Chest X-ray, AP view. Patient: 58 years old, sex F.
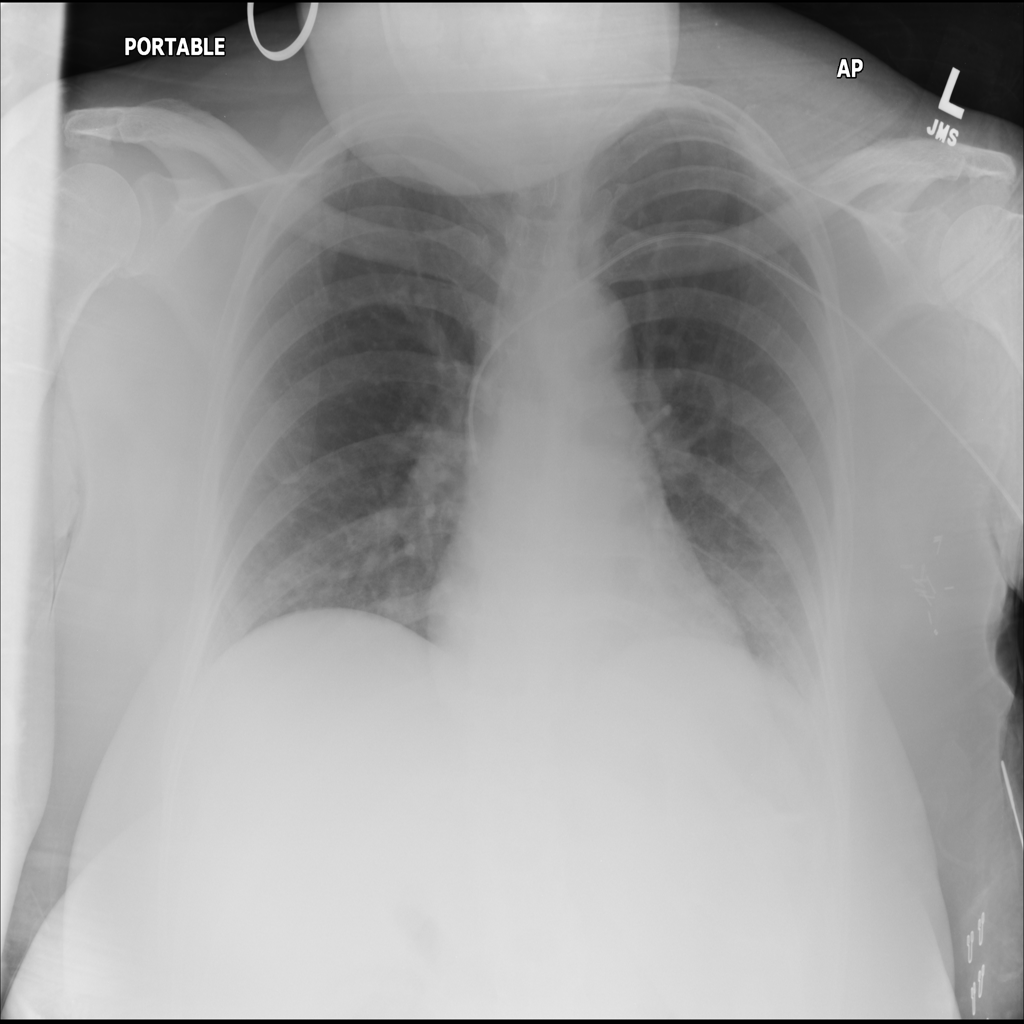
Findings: No Finding